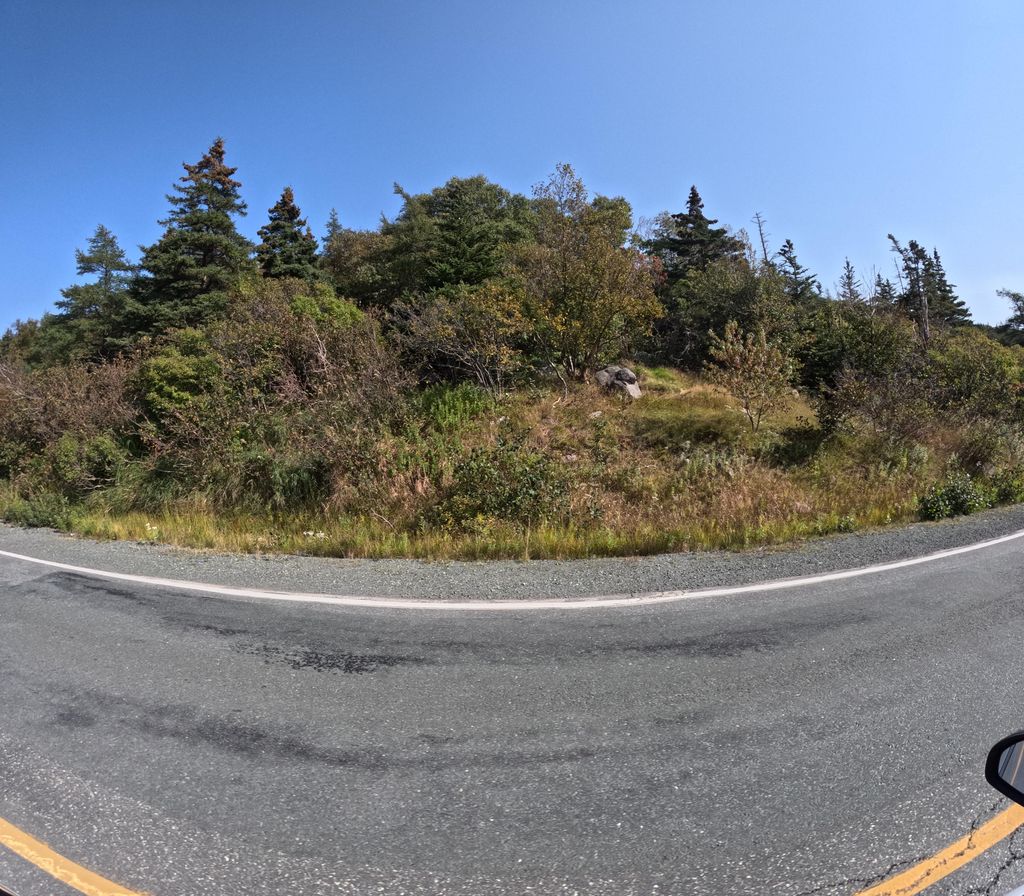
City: st_johns